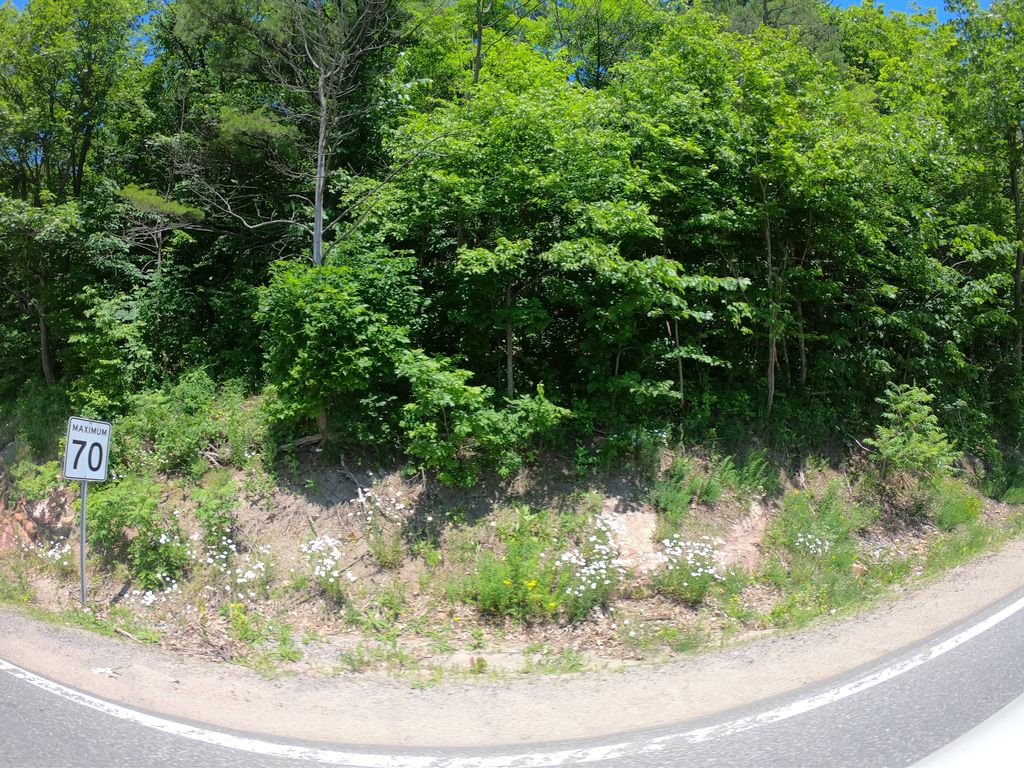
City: ottawa-gatineau